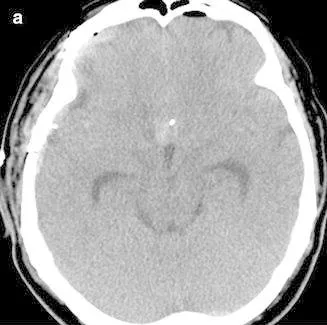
On post-operative Day 7, the hematoma was nearly absorbed and ambient cistern was visible (a).
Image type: radiology (ct)